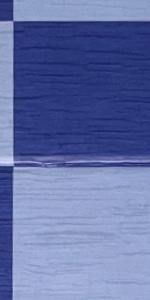
Label: Empty